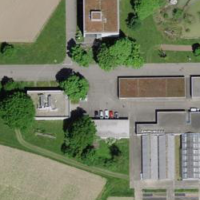
EUNIS habitat code: 54
Species observed at this site:
Achillea macrophylla
Stachys palustris
Zygaena filipendulae
Aglais io
Argynnis paphia
Cyaniris semiargus
Maniola jurtina
Gentianella campestris
Papilio machaon
Platanthera bifolia
Potamogeton crispus
Vanessa atalanta
Pieris napi
Pieris rapae
Salvia glutinosa